Question: An internal error has occurred.
java.lang.NullPointerException

Always appear when i am saving my class or open Manifest file.
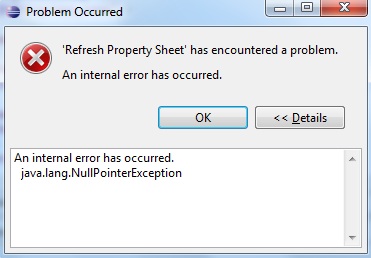
Answer: Goto Project >> Clean >> Clean the project. This should solve the problem.